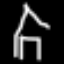
Label: The Eiffel Tower